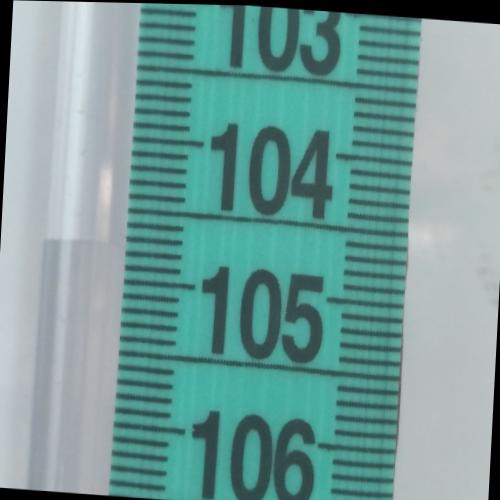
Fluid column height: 104.7 cm